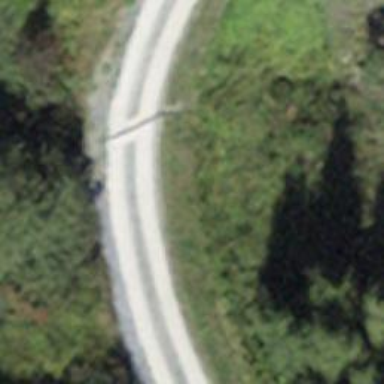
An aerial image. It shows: Culvert tunnel.